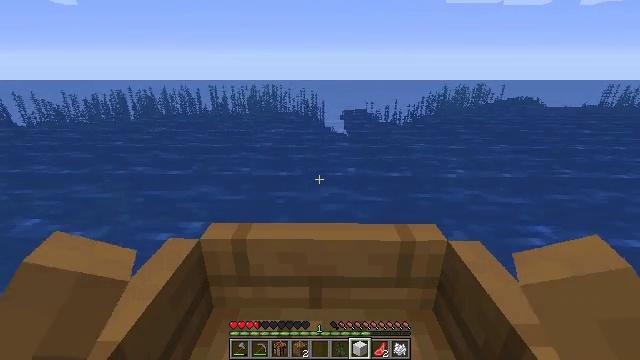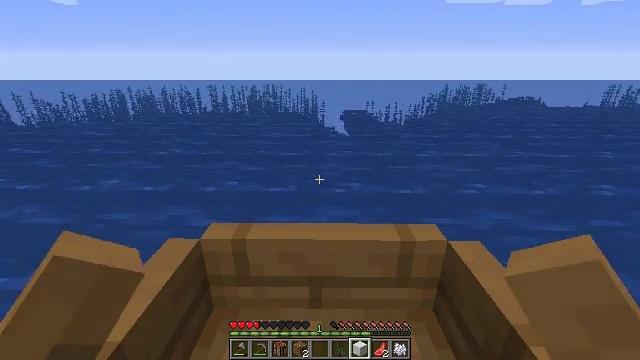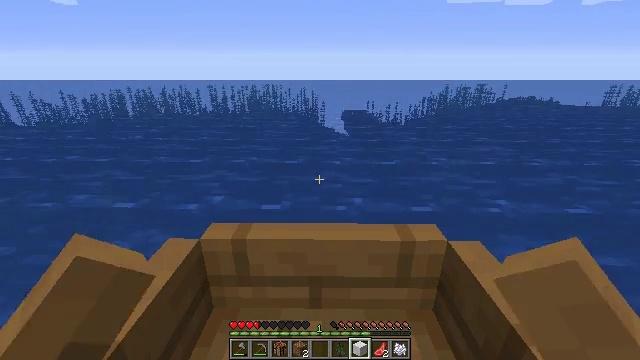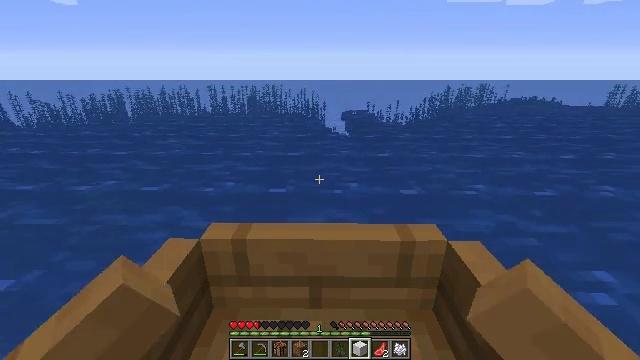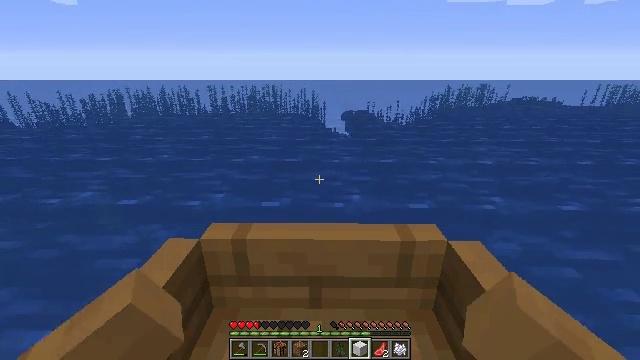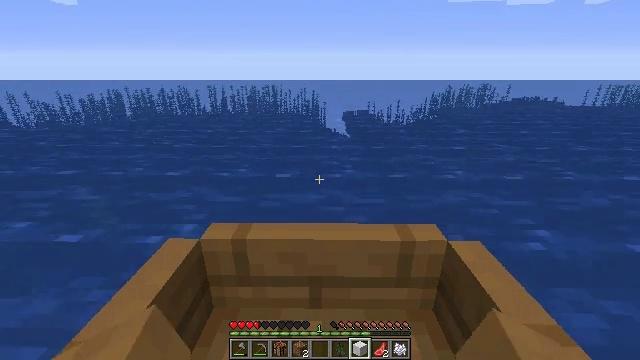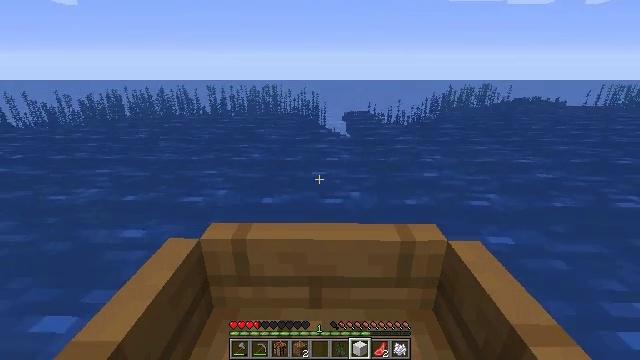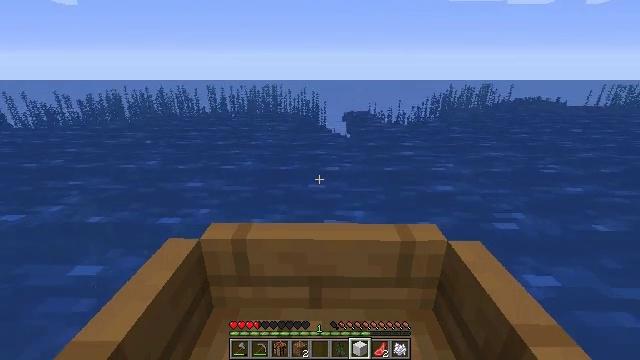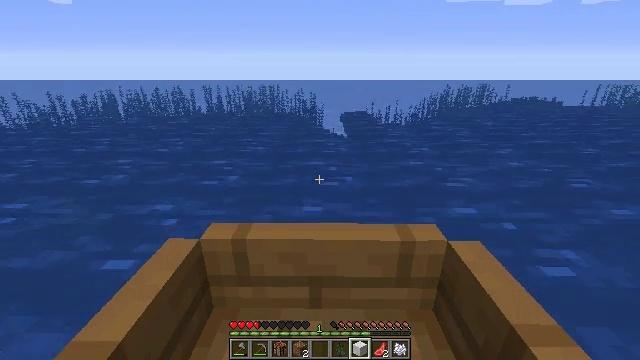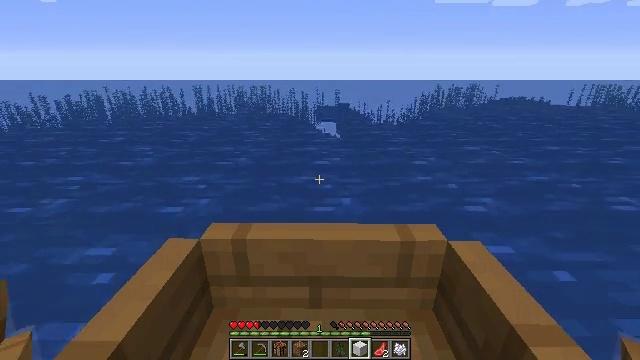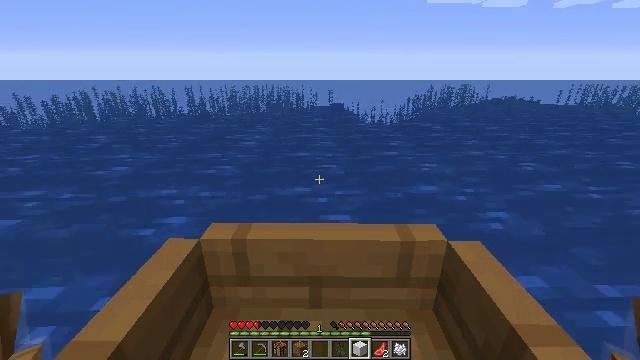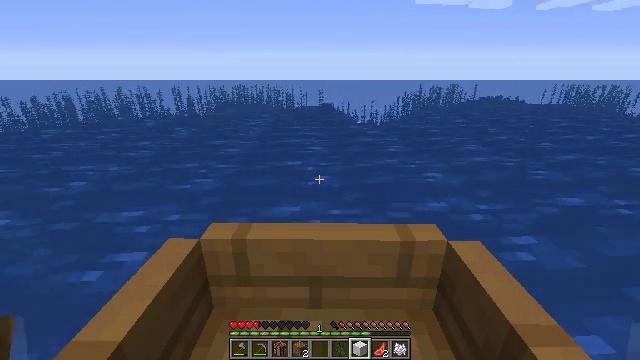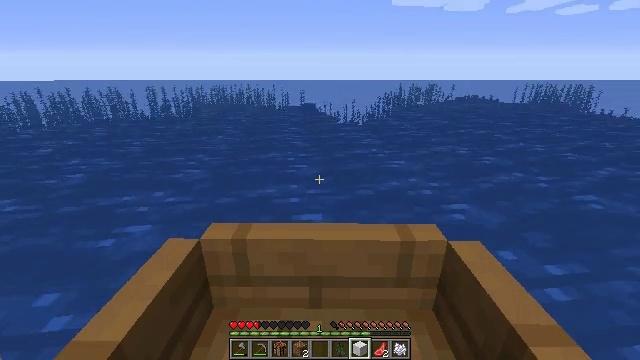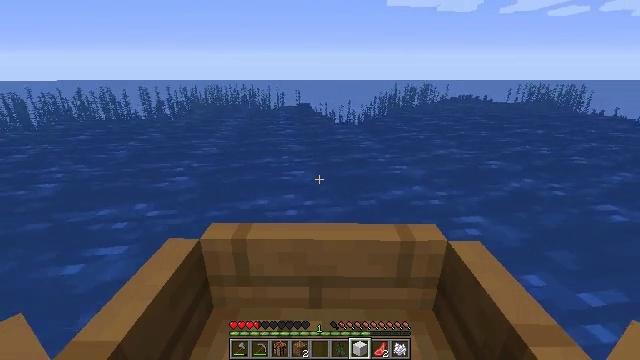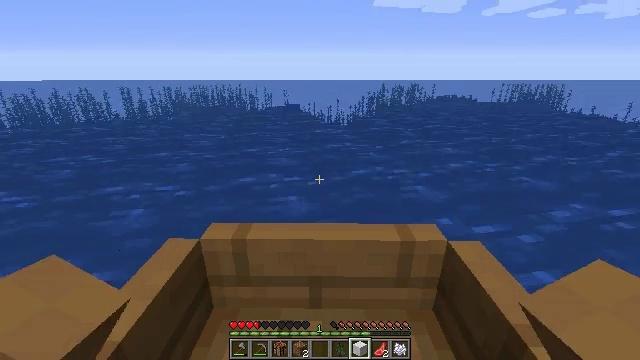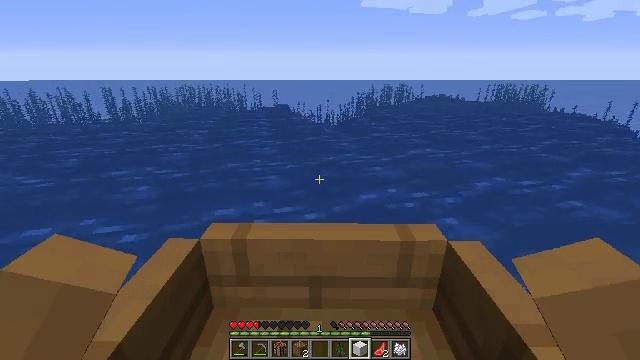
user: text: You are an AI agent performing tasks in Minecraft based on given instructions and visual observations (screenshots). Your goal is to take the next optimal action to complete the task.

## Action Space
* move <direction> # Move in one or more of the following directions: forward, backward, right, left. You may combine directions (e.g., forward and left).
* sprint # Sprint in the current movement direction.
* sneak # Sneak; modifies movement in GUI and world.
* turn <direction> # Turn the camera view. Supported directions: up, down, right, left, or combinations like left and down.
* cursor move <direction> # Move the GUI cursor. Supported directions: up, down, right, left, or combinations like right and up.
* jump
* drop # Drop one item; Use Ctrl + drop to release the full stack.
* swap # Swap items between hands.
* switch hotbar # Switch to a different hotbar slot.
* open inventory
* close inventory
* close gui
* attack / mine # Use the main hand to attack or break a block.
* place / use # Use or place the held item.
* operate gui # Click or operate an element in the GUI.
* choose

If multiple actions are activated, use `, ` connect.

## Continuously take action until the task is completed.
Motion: motion action
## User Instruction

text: Attack the jungle stairs to disassemble them.
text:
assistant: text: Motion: move forward
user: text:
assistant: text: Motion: move forward
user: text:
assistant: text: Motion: move forward
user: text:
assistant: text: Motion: move forward
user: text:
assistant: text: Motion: move forward
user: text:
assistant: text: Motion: move forward
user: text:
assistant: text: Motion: move forward and move right
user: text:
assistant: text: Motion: move forward and move right
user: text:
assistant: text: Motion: move forward and move right
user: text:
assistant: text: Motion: move forward
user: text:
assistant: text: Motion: move forward
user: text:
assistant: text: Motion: move forward
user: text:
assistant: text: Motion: move forward
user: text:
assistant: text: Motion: move forward
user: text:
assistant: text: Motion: move forward
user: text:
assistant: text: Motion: move forward
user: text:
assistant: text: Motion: move forward
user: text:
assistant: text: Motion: move forward
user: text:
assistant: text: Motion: move forward
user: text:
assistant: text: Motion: move forward
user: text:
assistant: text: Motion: move forward
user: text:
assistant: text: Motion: move forward
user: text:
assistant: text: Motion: move forward
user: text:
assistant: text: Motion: move forward
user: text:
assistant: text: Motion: move forward
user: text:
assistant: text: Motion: move forward, turn left
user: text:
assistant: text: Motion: move forward
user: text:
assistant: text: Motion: move forward
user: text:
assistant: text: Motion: move forward, turn left
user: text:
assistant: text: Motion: move forward